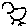
Label: bird